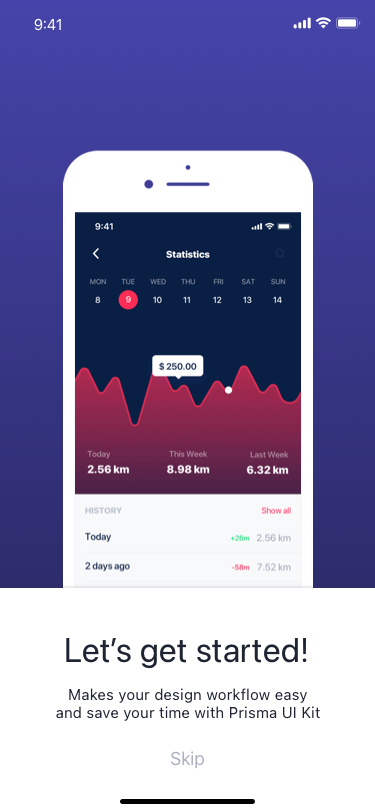
Text in this UI design:
Makes your design workflow easy and save your time with Prisma UI Kit
Let’s get started!
Skip